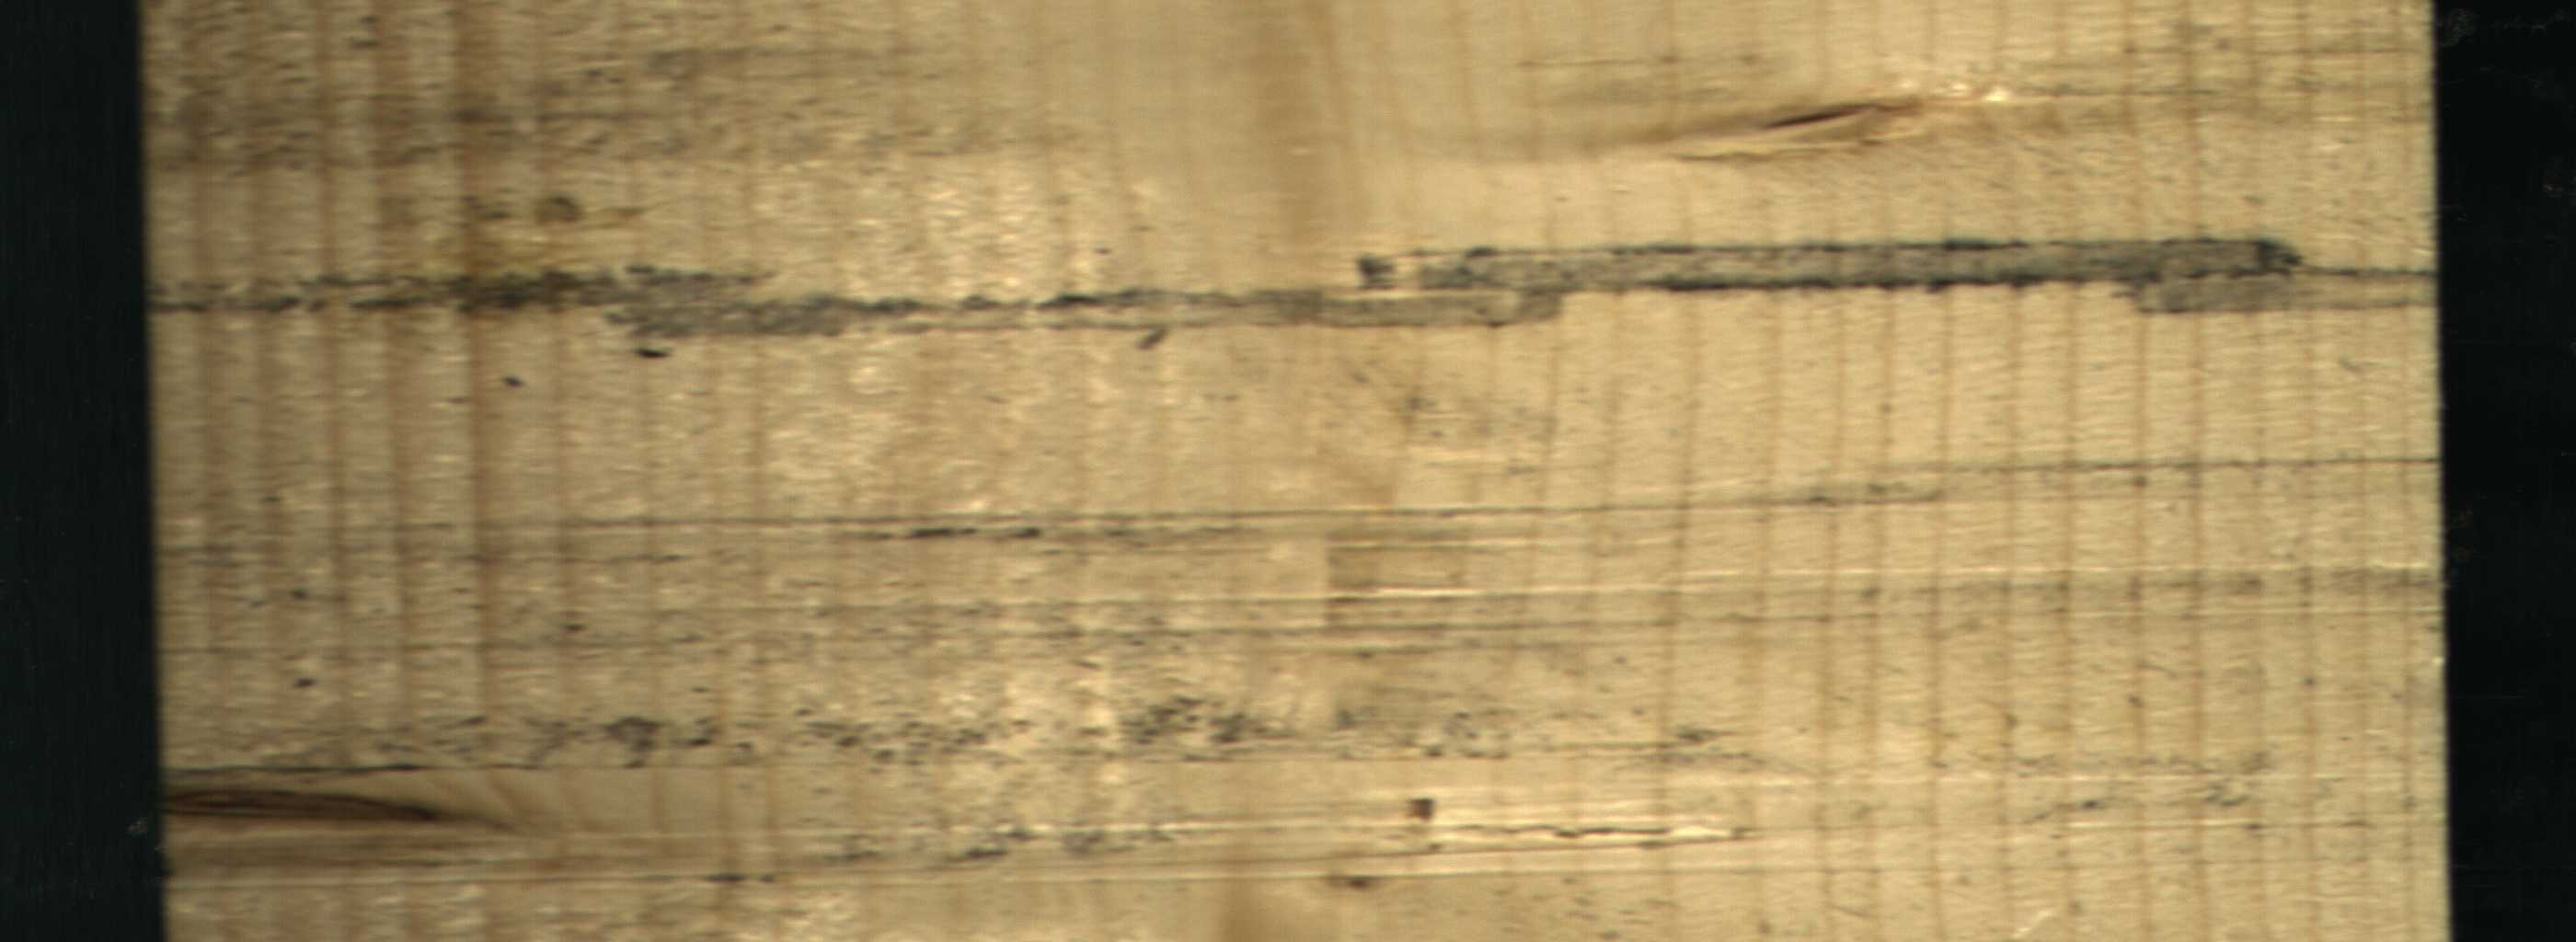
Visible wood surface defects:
Dead_Knot
Dead_Knot